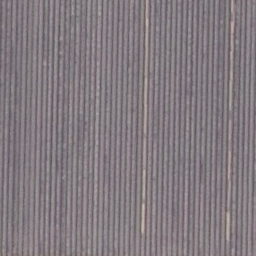
Label: agricultural